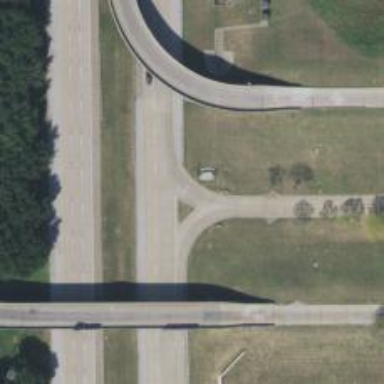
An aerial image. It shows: Secondary link road.